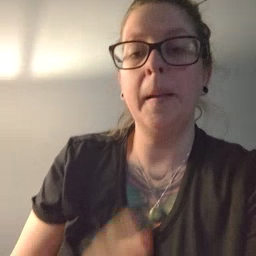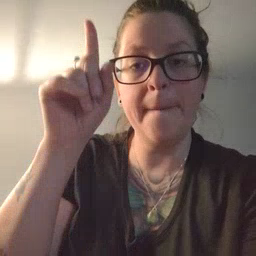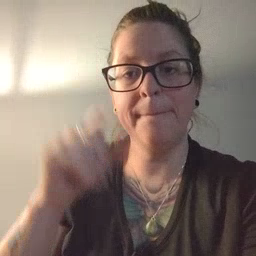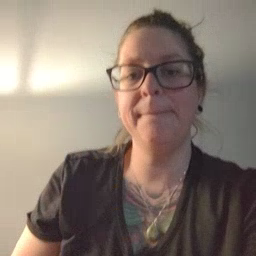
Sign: up